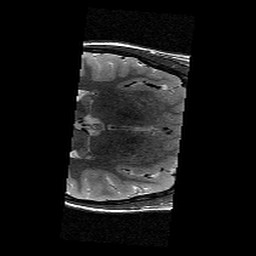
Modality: T2w
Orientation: axial
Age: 12
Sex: female
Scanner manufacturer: siemens
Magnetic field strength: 3 T
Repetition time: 9.23 s
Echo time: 0.067 s